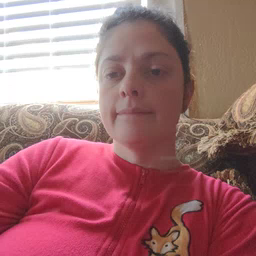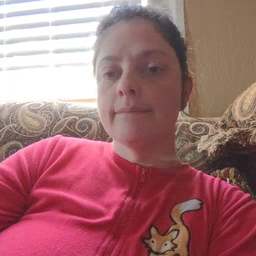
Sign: gift